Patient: sex M, age 74
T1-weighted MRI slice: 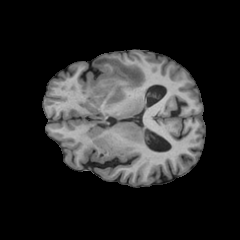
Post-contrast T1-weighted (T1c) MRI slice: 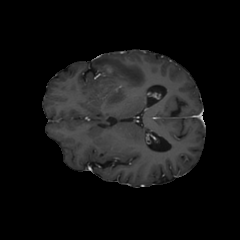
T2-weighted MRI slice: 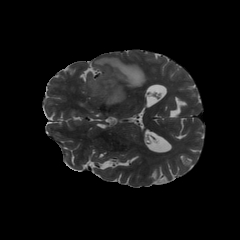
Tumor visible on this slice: yes
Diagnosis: Glioblastoma, IDH-wildtype
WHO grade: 4